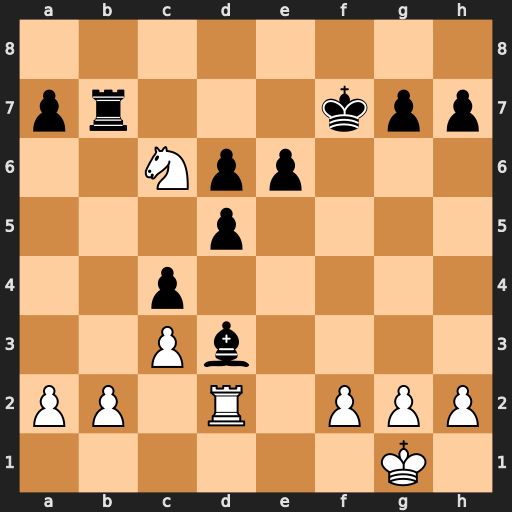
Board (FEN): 8/pr3kpp/2Npp3/3p4/2p5/2Pb4/PP1R1PPP/6K1
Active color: w
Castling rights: -
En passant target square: -
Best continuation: Nd8+ Ke7 Nxb7